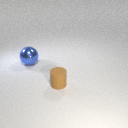
small brown rubber cylinder to the right of large blue metal sphere